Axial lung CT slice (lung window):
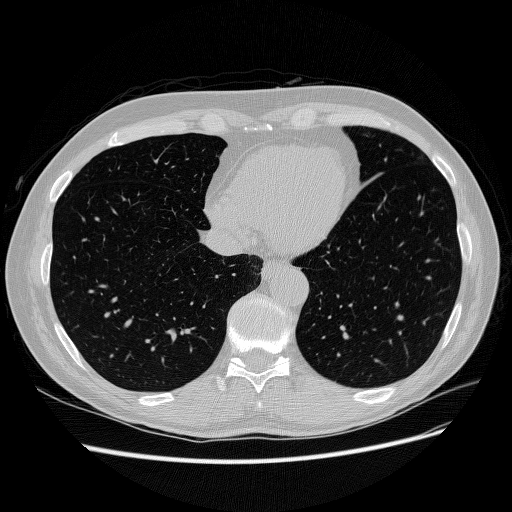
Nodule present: no